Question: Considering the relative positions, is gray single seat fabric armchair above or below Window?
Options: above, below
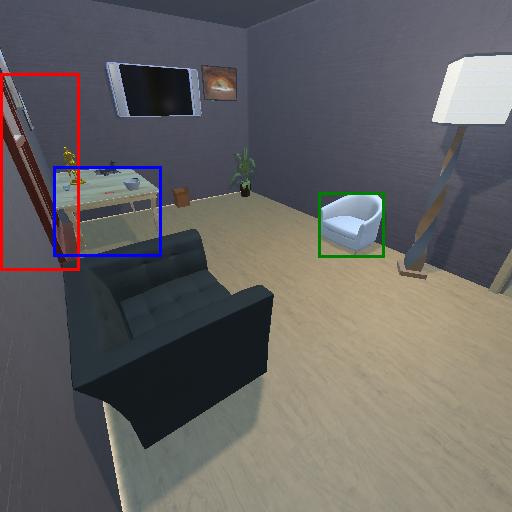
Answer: above